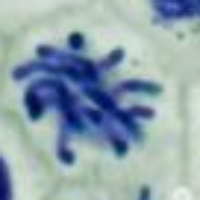
Label: metaphase